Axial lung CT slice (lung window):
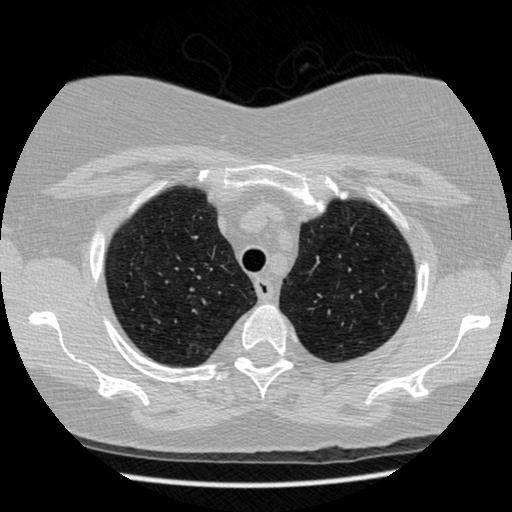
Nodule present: no